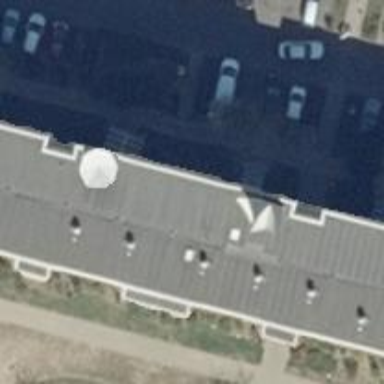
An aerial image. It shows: Building with apartments and flat roof.